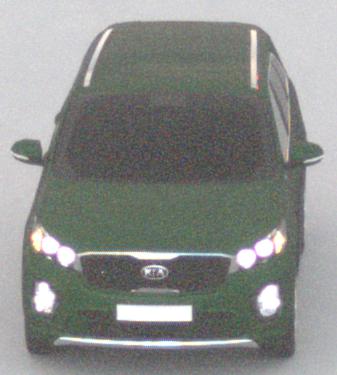
Make: KIA
Model: Sorento 2.2 CRDi
Detailed model: Sorento (UM)
Model produced from: 2015/03
Model produced until: 2017/10
Doors: 5
Color: green
Road condition: dry road
Daytime: night
Contrast: low contrast